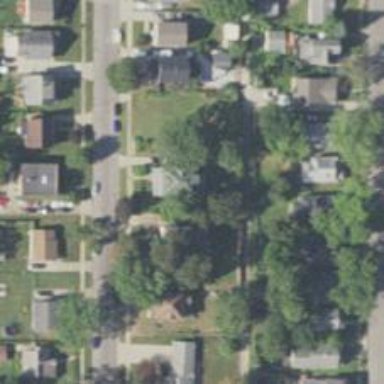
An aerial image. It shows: Neighborhood.